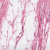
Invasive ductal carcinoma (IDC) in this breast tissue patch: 0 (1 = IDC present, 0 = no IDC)